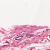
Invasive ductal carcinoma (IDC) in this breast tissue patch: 0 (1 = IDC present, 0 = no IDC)